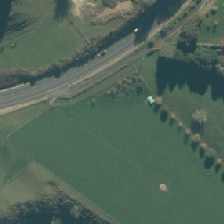
Land cover: shortrotation_cropland